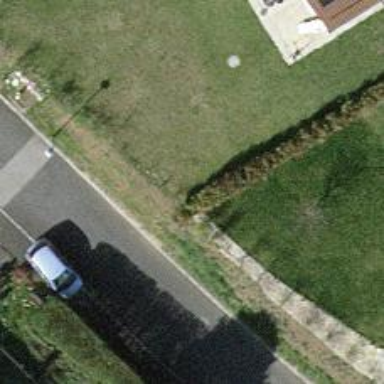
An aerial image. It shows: Hedge barrier.